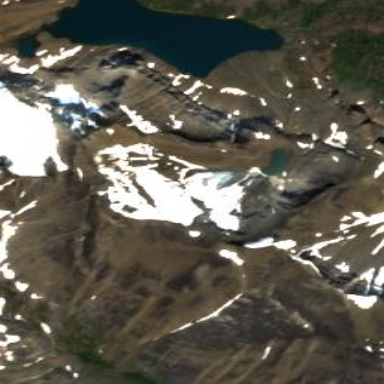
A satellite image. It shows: Stunning view of glacier.